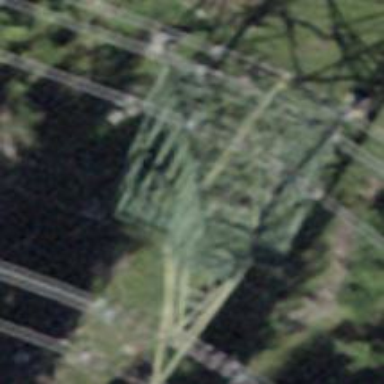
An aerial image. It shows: Towering power structure.